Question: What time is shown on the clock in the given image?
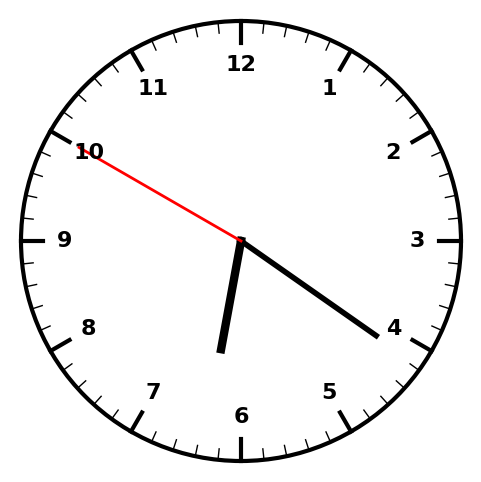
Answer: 06:20:50